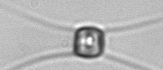
Label: Chaetoceros_similis